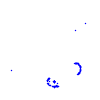
Particle: kaon